Question: I'm trying to graph the fitted simple linear regression line. However, for some unknown reason the line is connecting the points vertically. I am using the ggplot2 package and a warning message is appearing.

'''
dados = read.table("dadosnew.csv", header = T, sep=";", dec=","); head(dados)
dados$Trat <- factor(dados$Trat)
dados$Teor <- factor(dados$Teor)
x11()
ggplot(dados, aes (x=Teor, y = massaseca)) + geom_point()+
geom_line(method=lm)
ggplot(dados,
aes(x=Trat, y = massaseca)) +
geom_point() + geom_line(method=lm)+
theme(axis.title = element_text(size = 13,color="black"),
axis.text = element_text(size = 8,color="black"),
legend.position = "none") +
geom_line(method=lm, se = F)
Warning messages:
1: Ignoring unknown parameters: method
2: Ignoring unknown parameters: method, se
'''
I would like to have a single observation (the mean) in each treatment and a straight line adjusted to the means.
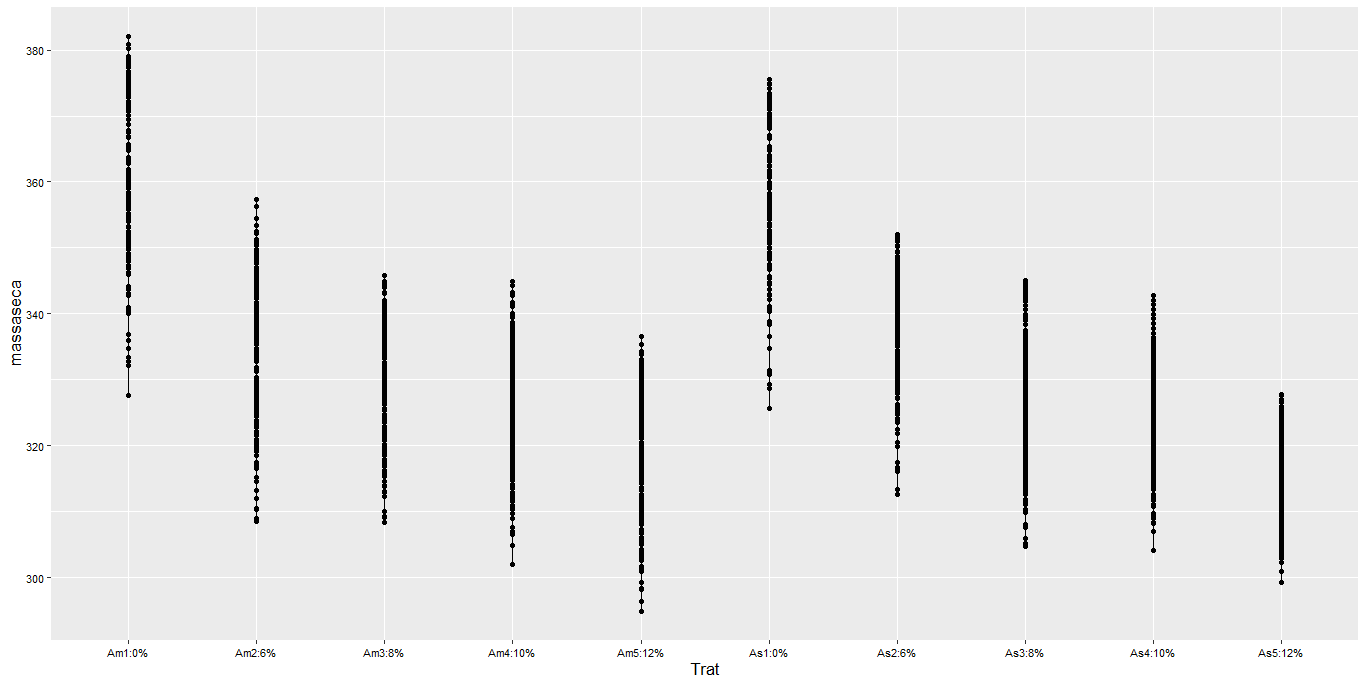
Answer: Perhaps this is what you had in mind?
'''
ggplot(dados, aes(x = Trat, y = massaseca, group = Fator)) +
stat_summary(geom = "point", fun = mean) +
stat_smooth(method = "lm")
'''
<URL>